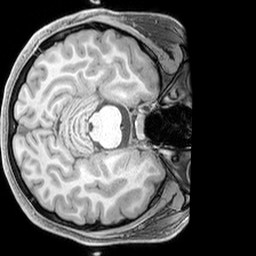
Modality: T1w
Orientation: axial
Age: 21
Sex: female
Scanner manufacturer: siemens
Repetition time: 2.3 s
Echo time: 0.00226 s